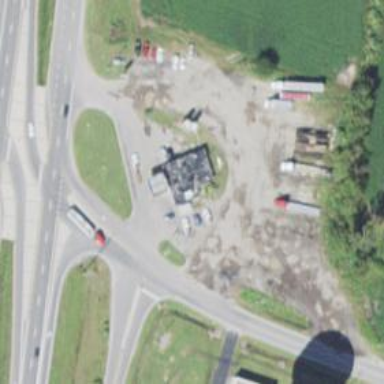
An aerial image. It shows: Convenience shop.